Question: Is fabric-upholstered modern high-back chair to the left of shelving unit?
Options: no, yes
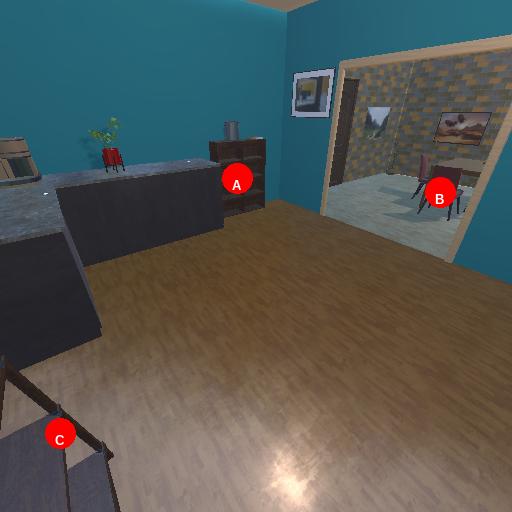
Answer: no